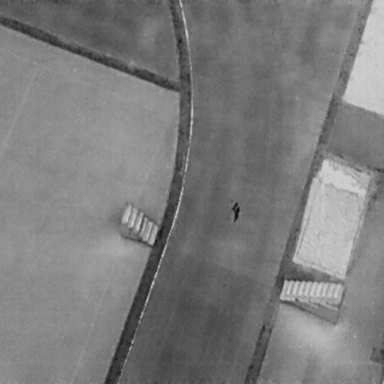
There is a Person in the infrared image.